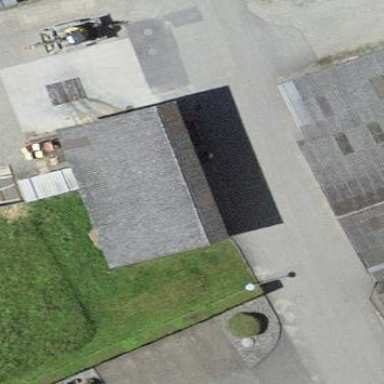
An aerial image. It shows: Shed building.